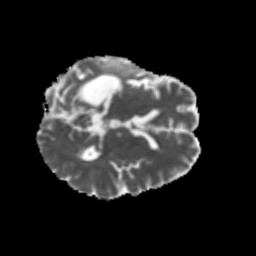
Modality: MD
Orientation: axial
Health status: ill
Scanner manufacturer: siemens
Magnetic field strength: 3 T
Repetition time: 6.7 s
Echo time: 0.1 s